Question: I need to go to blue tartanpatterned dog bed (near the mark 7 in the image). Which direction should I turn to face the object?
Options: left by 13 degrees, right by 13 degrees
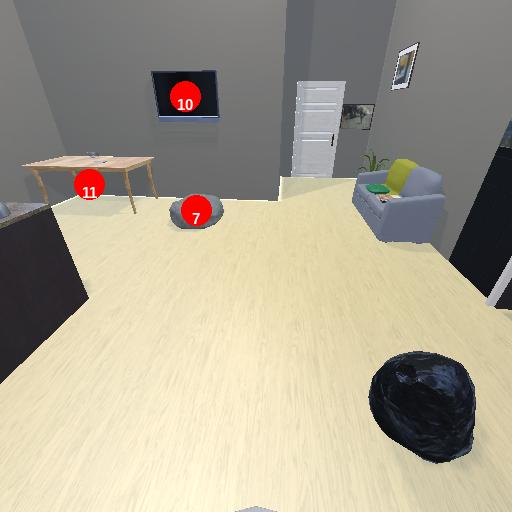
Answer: left by 13 degrees